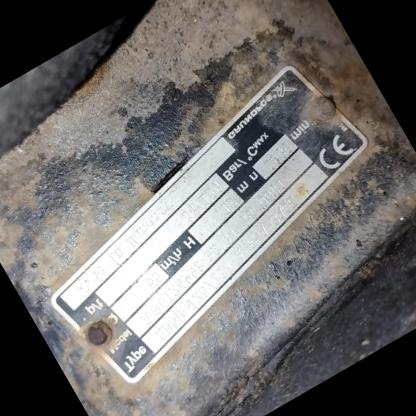
Klasa: tabliczka-znamionowa